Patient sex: F
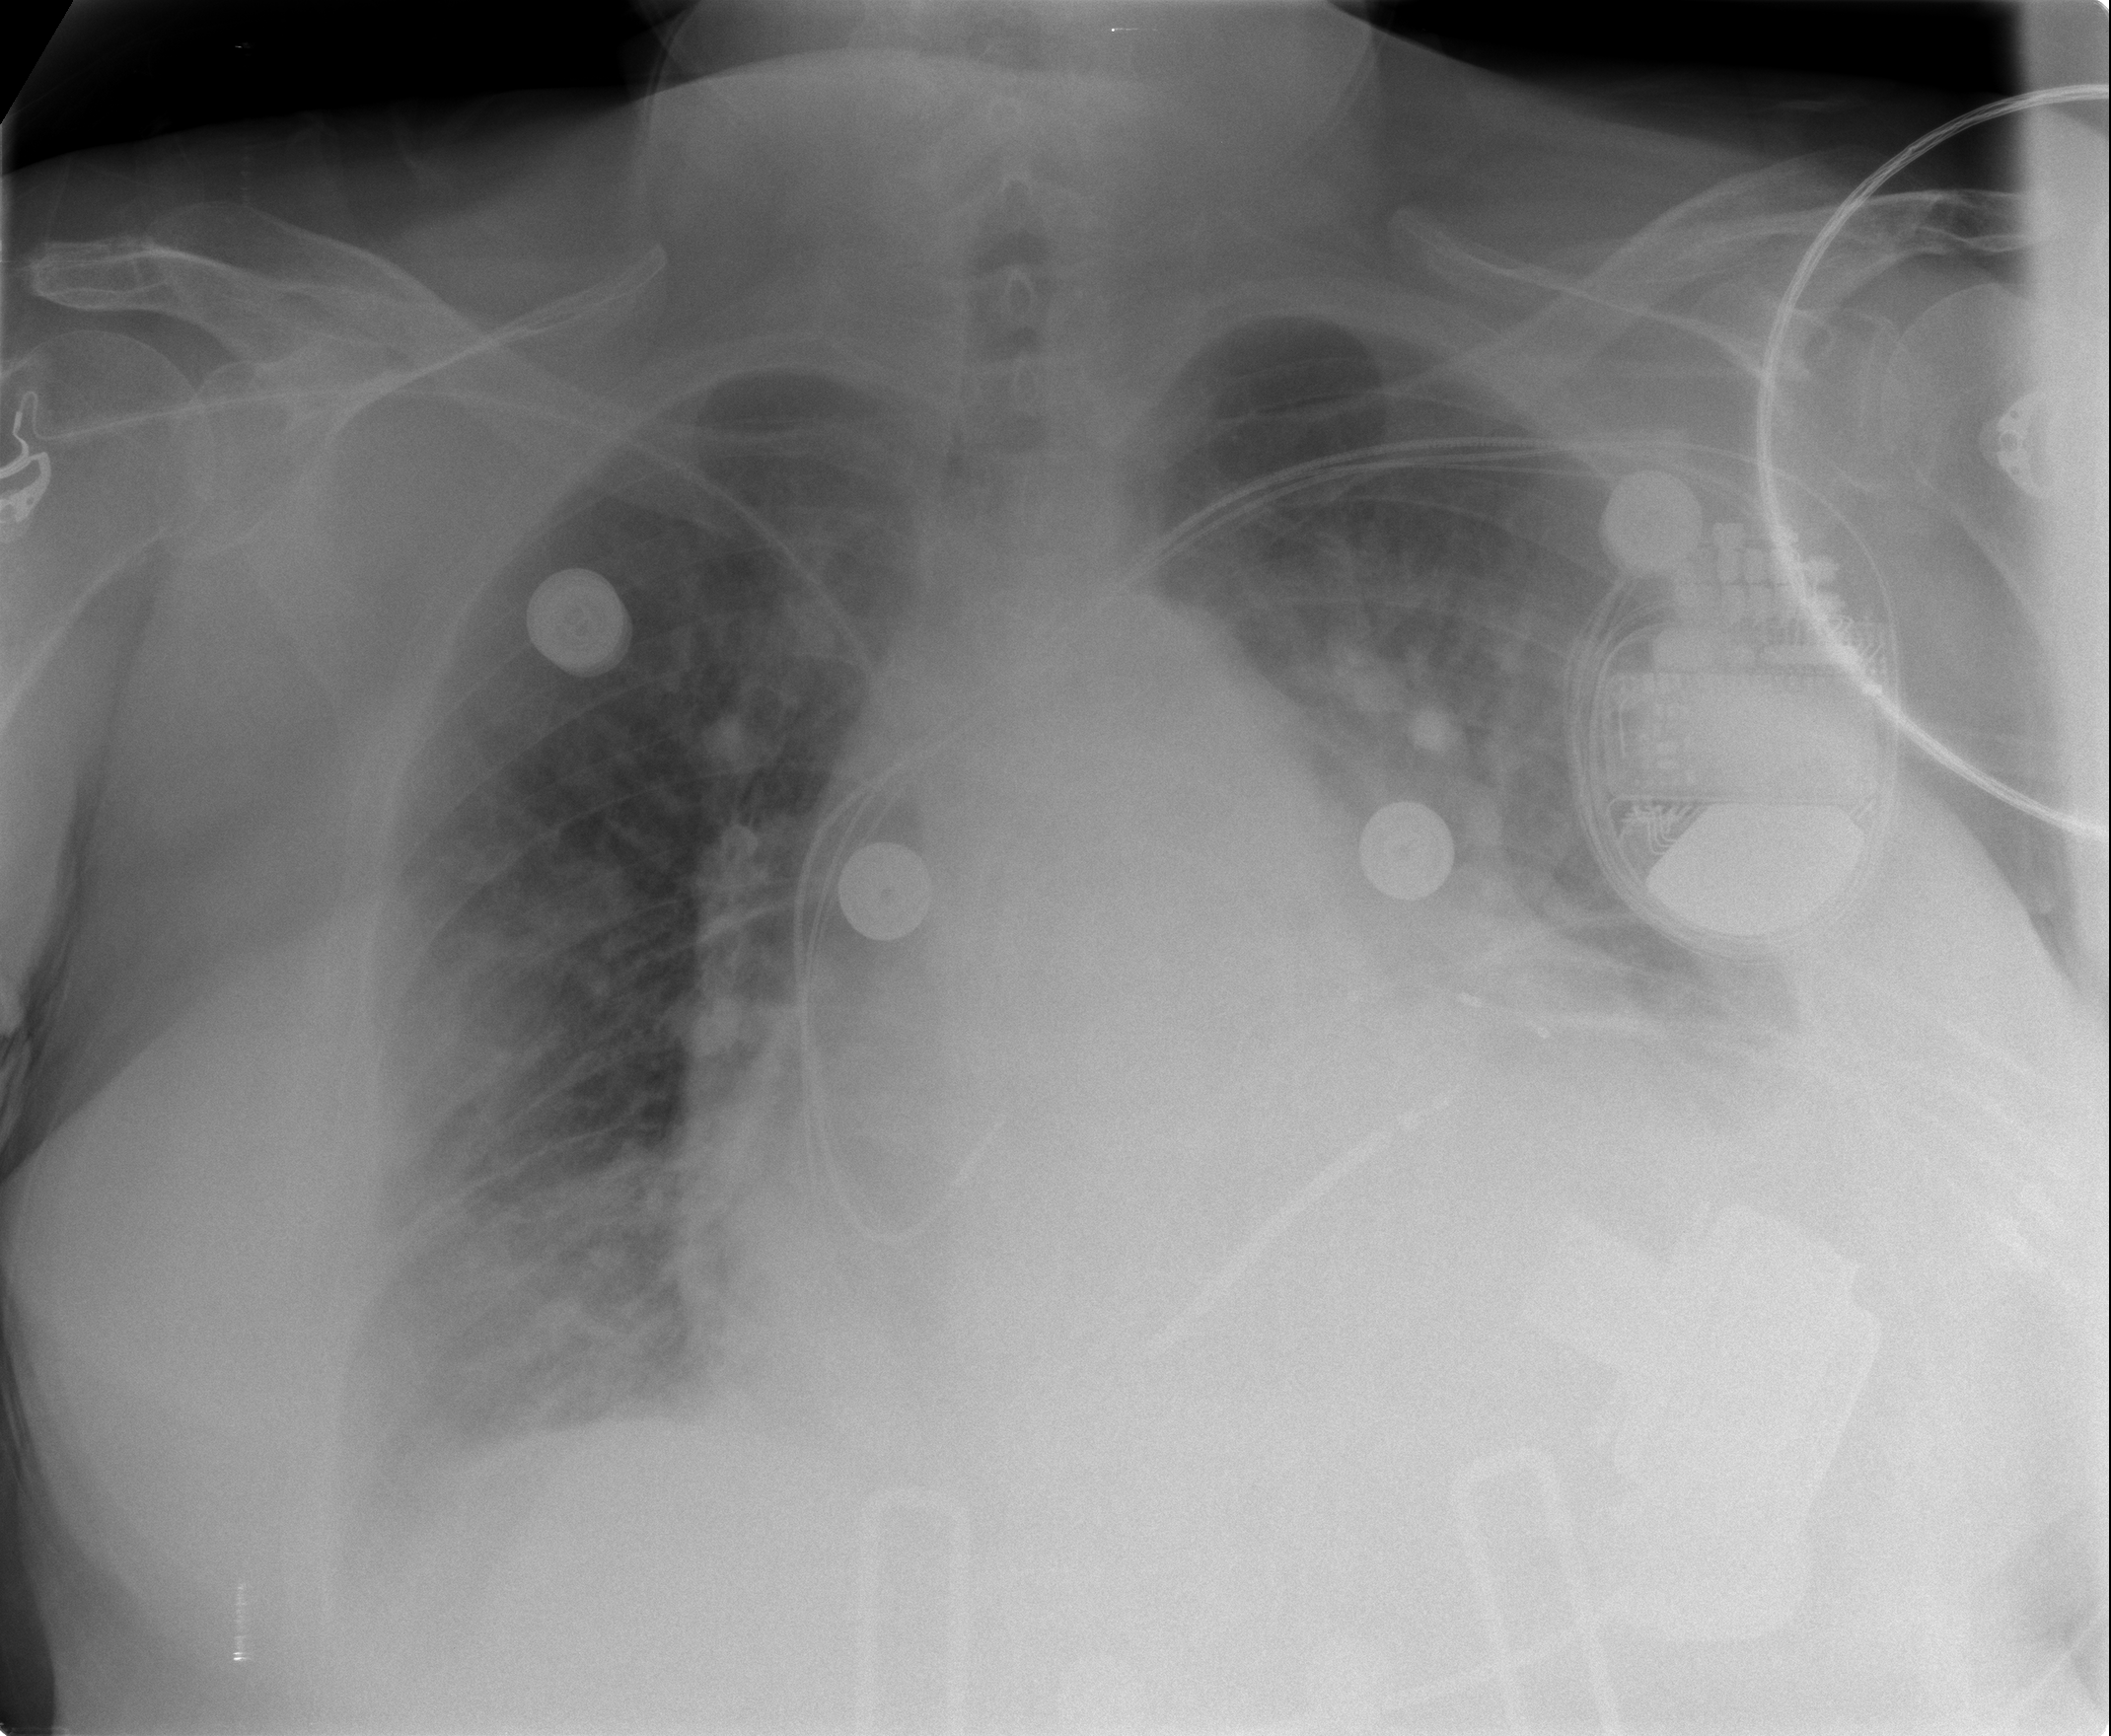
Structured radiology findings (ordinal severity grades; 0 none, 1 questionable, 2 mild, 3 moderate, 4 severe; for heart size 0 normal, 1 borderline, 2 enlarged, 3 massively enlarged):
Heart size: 2
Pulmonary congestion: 3
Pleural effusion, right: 2
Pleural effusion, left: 2
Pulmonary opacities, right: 2
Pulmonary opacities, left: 0
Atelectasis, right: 2
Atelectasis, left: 2